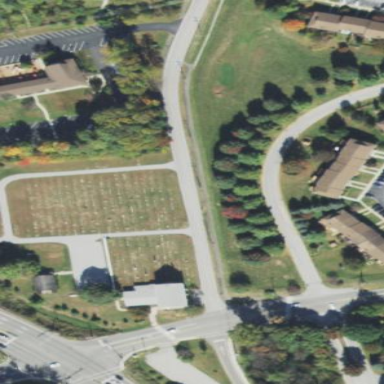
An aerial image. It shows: Cemetery.